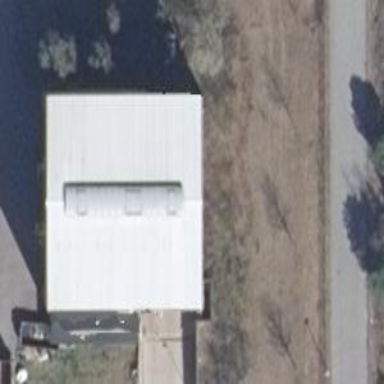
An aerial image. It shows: Commercial building.